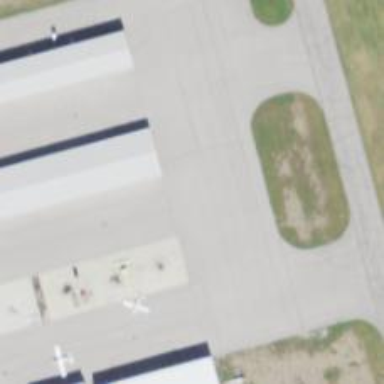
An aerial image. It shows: Taxiway at the airport with asphalt surface.